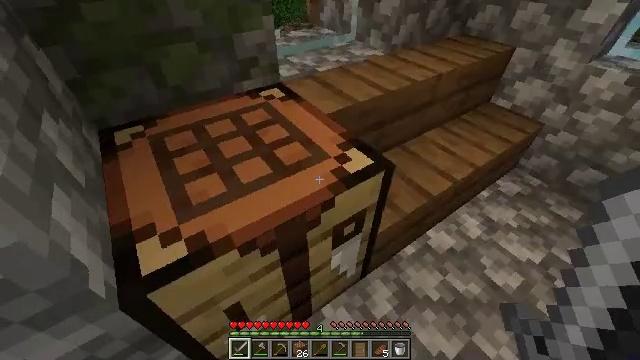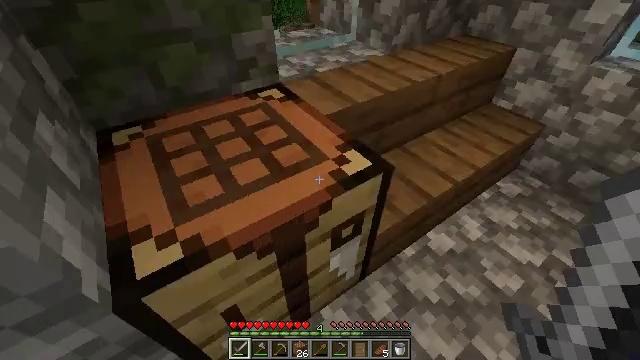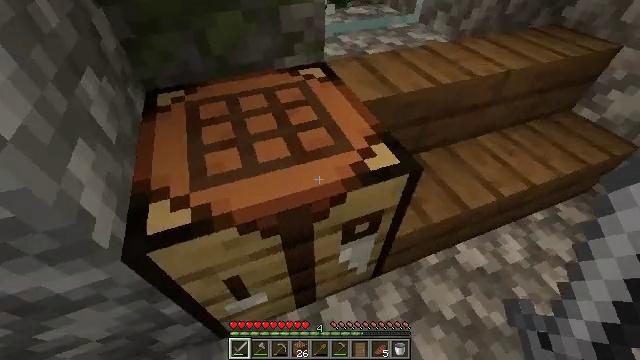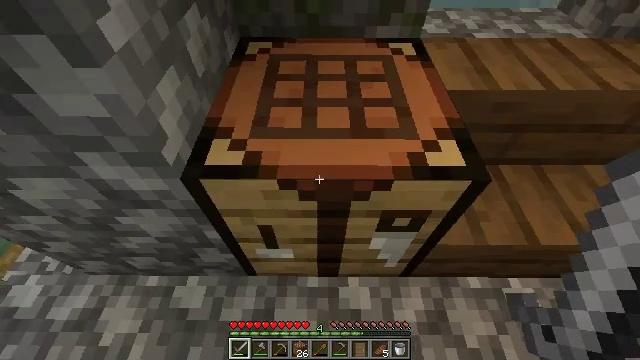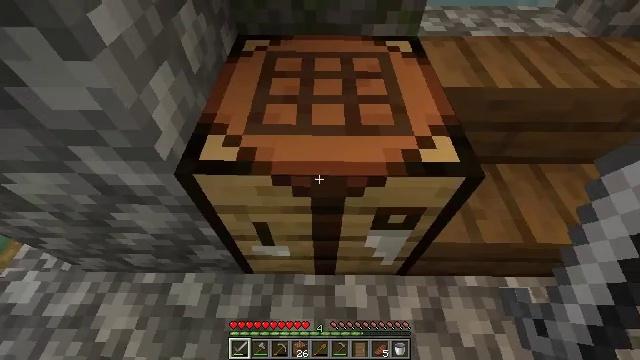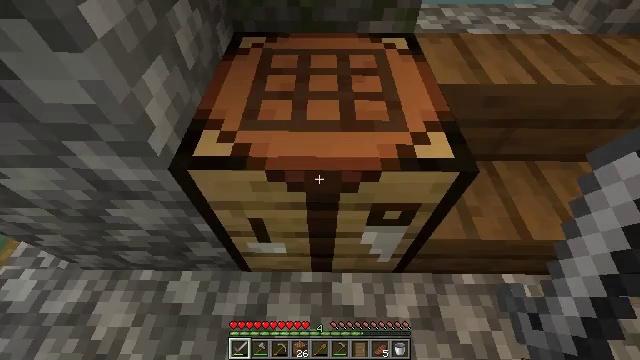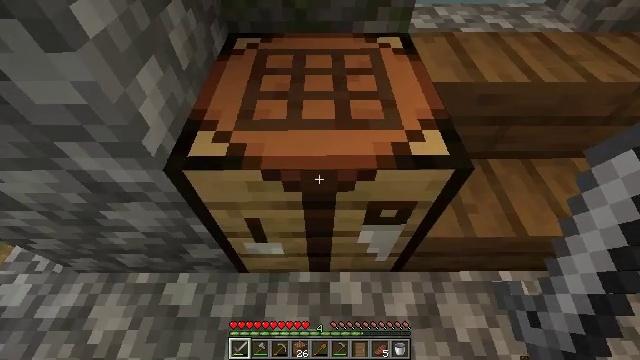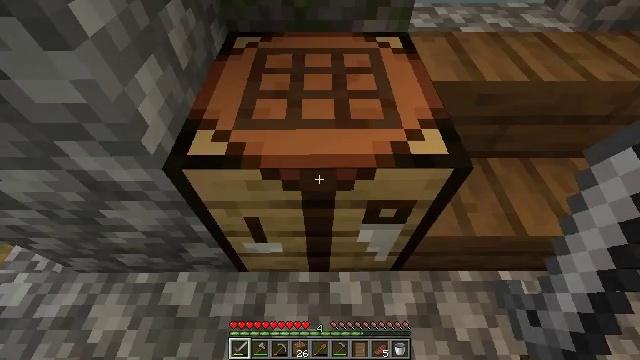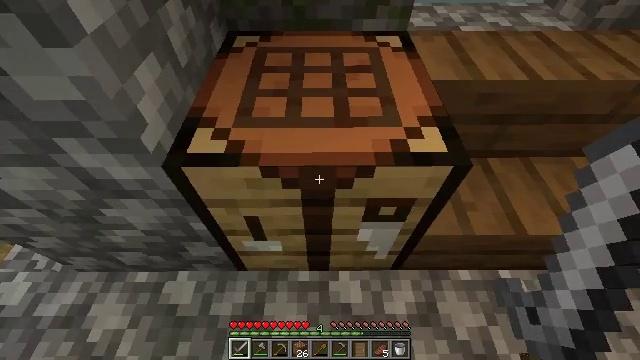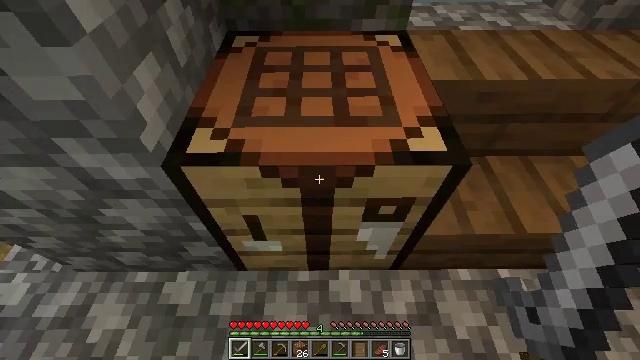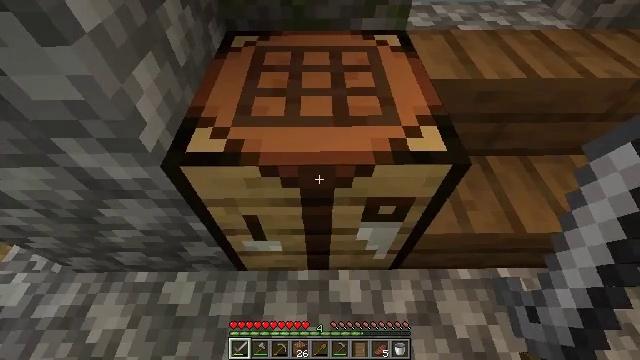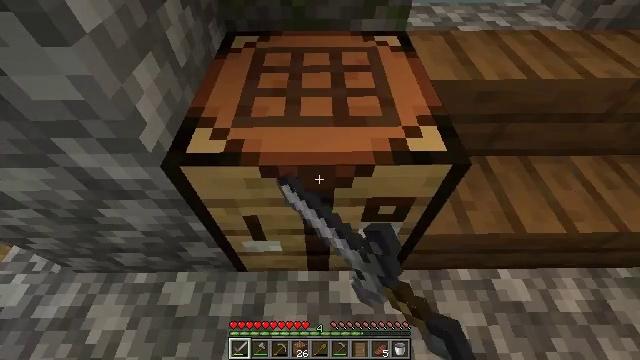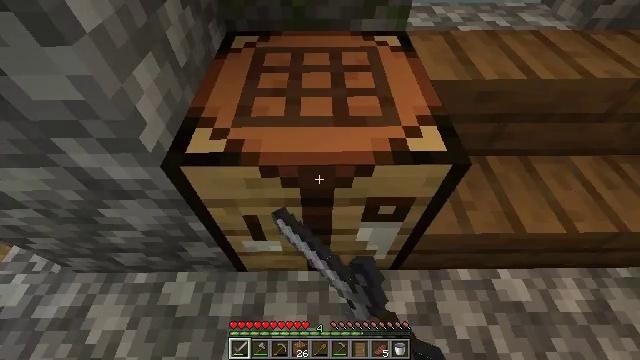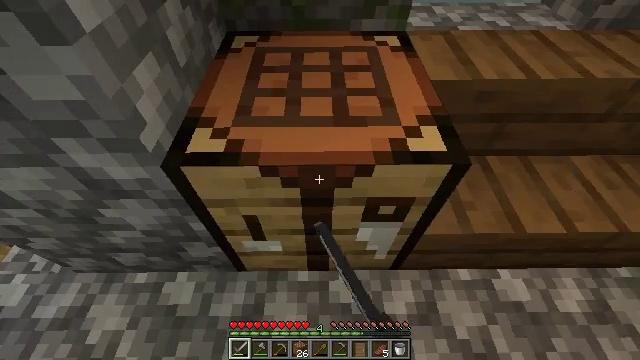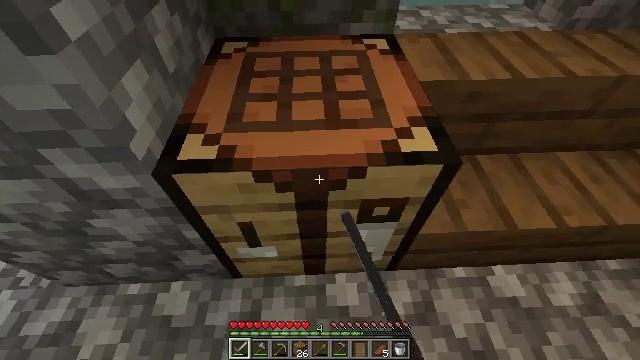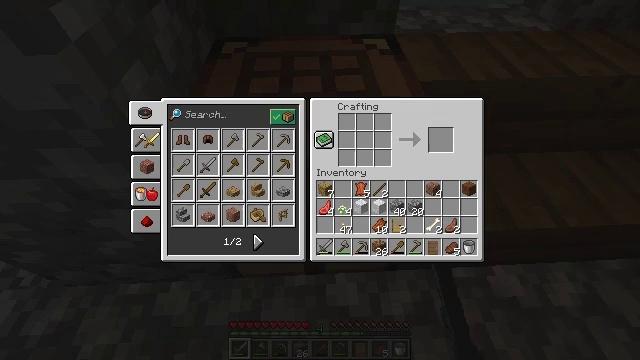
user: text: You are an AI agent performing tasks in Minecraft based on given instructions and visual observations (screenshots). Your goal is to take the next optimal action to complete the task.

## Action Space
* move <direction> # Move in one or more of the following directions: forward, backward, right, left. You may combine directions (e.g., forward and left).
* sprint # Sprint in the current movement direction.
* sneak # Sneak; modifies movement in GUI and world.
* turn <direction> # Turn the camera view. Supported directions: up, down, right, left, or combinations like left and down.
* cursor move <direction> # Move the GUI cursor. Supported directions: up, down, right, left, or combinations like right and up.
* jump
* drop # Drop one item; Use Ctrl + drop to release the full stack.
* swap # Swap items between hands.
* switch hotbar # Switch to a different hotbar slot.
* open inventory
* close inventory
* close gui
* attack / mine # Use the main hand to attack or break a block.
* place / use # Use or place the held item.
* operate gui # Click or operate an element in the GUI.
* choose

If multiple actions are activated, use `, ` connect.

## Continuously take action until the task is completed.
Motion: motion action
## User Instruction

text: Mine the spruce door to collect it.
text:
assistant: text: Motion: no_op
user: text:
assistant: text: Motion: turn left and down
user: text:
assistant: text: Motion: turn left and down
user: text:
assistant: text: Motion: no_op
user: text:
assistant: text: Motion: no_op
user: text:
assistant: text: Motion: no_op
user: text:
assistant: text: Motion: no_op
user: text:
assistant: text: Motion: no_op
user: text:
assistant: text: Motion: no_op
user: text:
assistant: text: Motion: use / place
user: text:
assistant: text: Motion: use / place
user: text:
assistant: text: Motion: use / place
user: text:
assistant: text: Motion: no_op
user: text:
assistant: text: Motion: turn right
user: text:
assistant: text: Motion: open gui
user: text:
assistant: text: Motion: no_op
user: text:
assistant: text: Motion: no_op
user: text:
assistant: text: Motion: no_op
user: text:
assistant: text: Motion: no_op
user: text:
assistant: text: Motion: no_op
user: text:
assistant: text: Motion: no_op
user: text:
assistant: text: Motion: no_op
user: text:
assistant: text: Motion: no_op
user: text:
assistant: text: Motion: no_op
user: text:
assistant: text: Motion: no_op
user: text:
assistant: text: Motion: no_op
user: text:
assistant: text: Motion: no_op
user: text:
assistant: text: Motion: cursor move right
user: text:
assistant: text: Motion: cursor move right
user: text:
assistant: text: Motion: cursor move right